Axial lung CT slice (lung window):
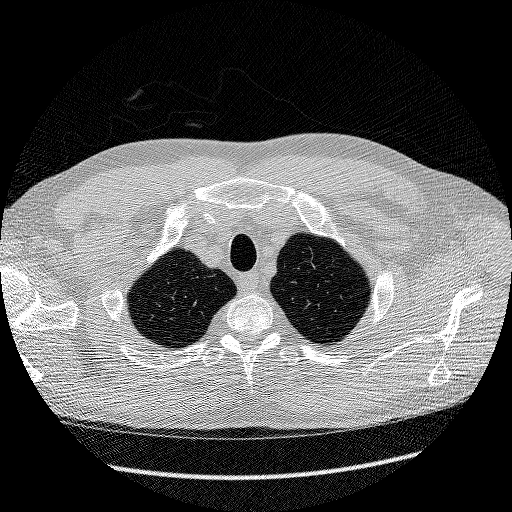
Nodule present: no